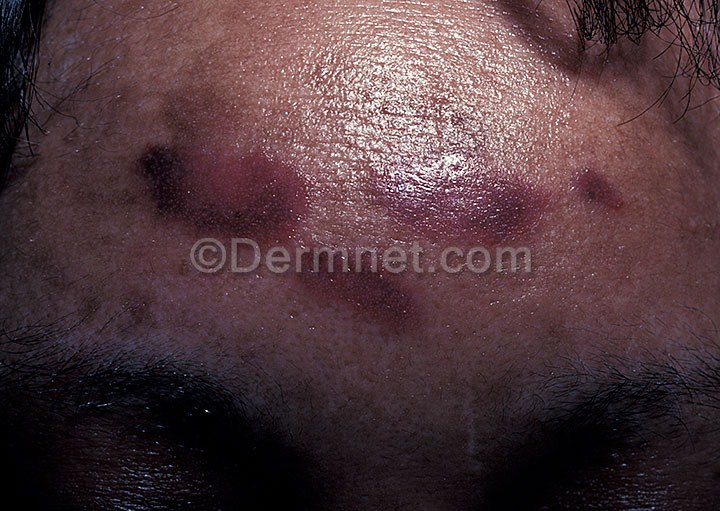
Disease: Acne and Rosacea Photos